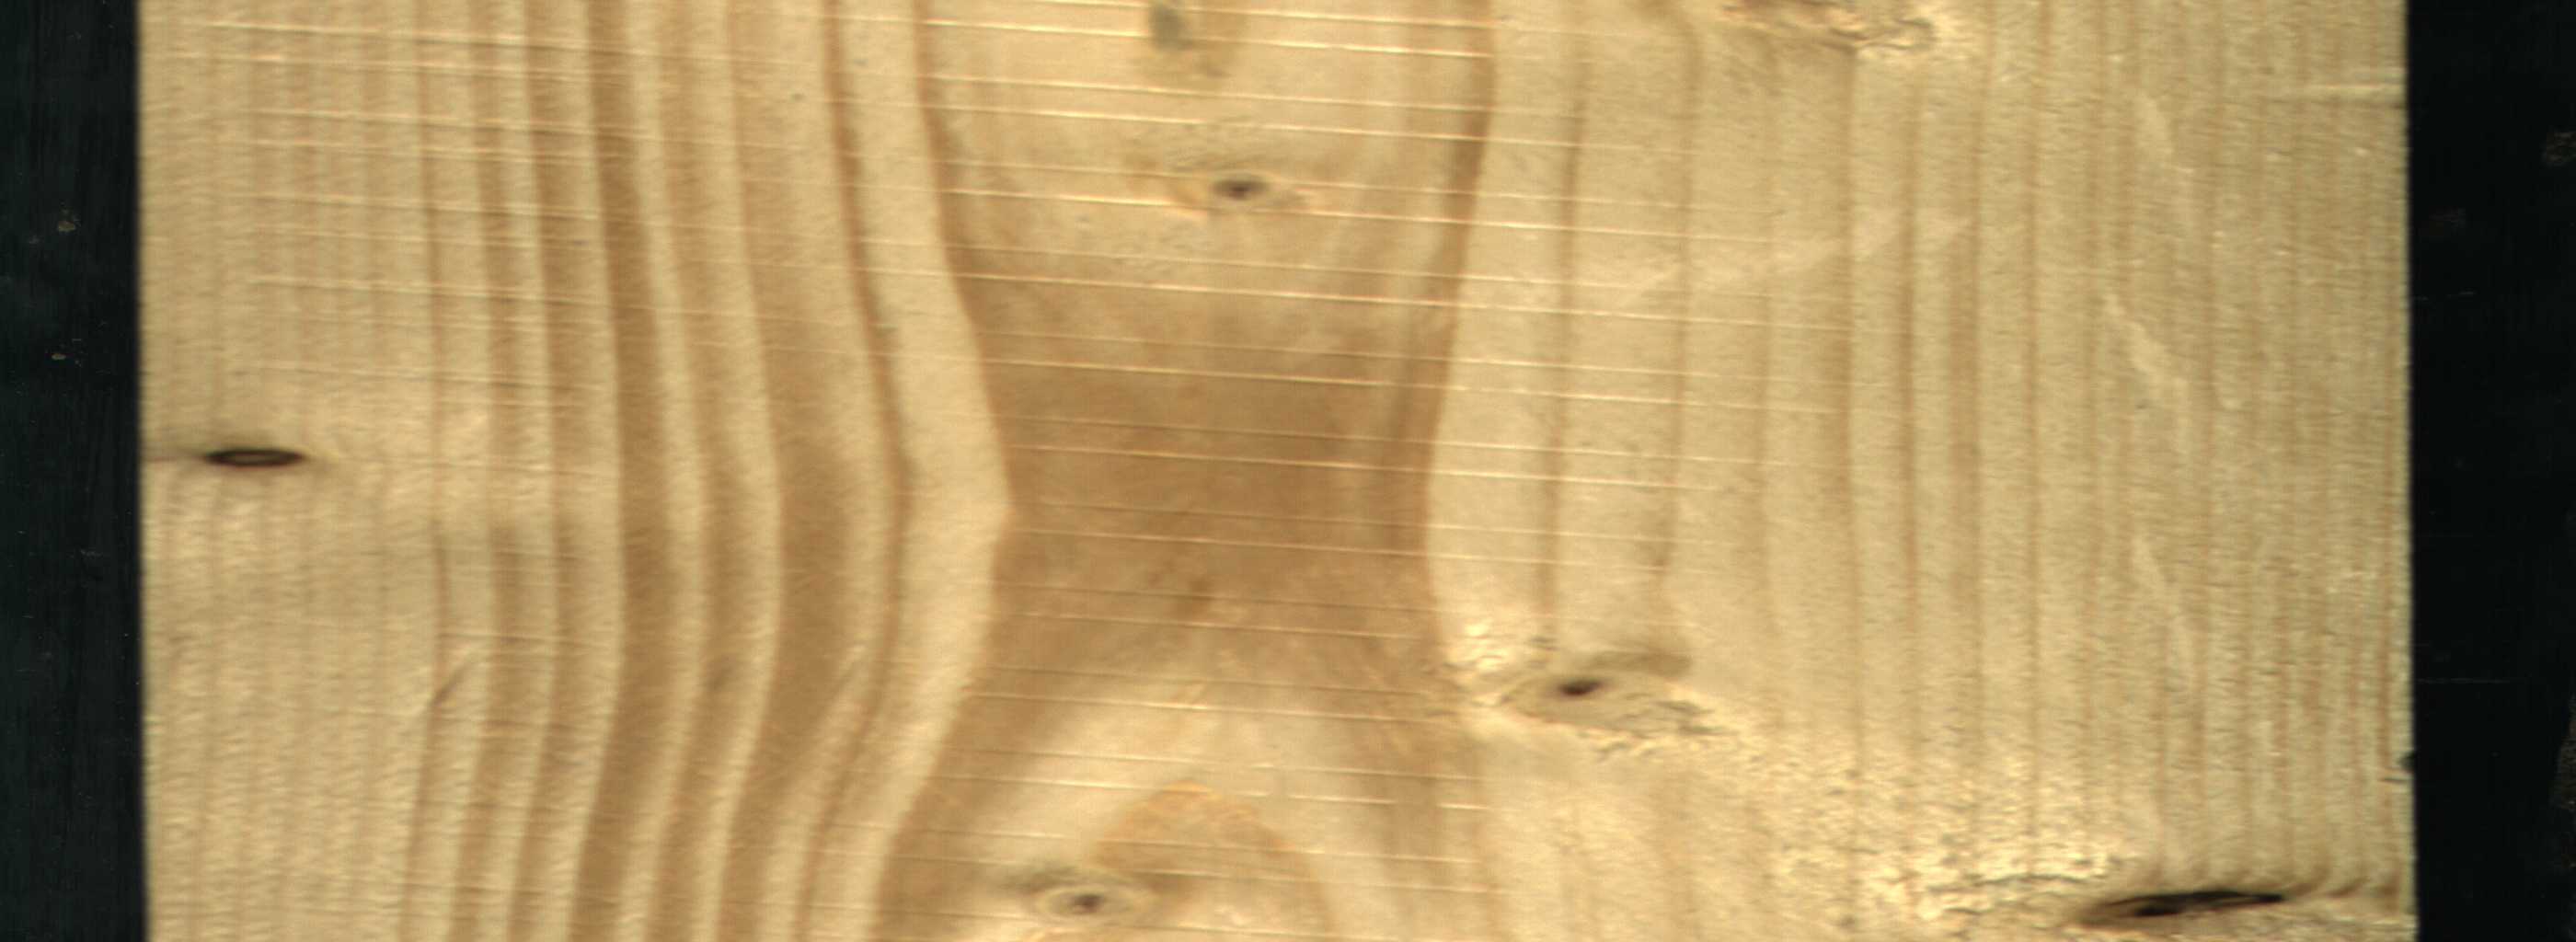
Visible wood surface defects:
Dead_Knot
Dead_Knot
Live_Knot
Live_Knot
Live_Knot